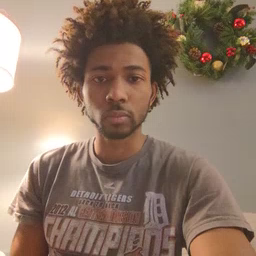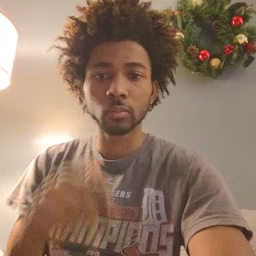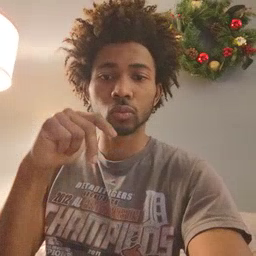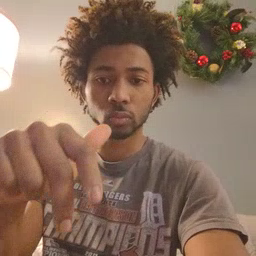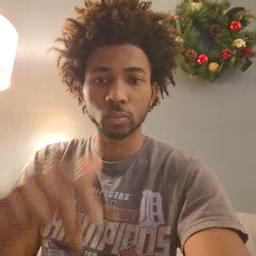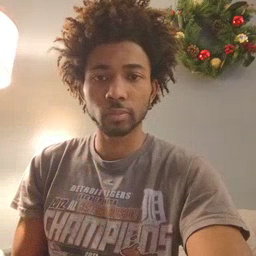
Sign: ride